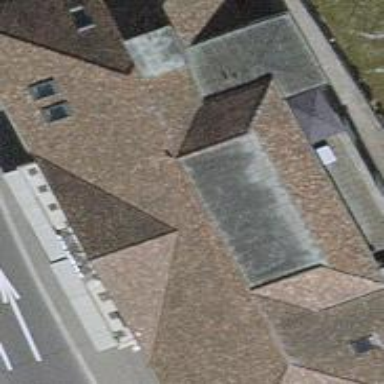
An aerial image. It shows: Building with hipped roof.